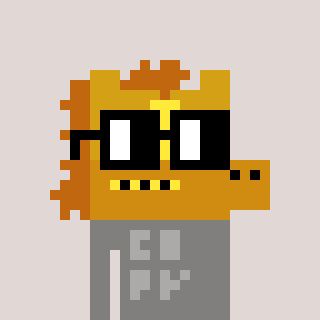
a pixel art character with square black glasses, a yellow horse-shaped head and a bluegrey-colored body on a warm background